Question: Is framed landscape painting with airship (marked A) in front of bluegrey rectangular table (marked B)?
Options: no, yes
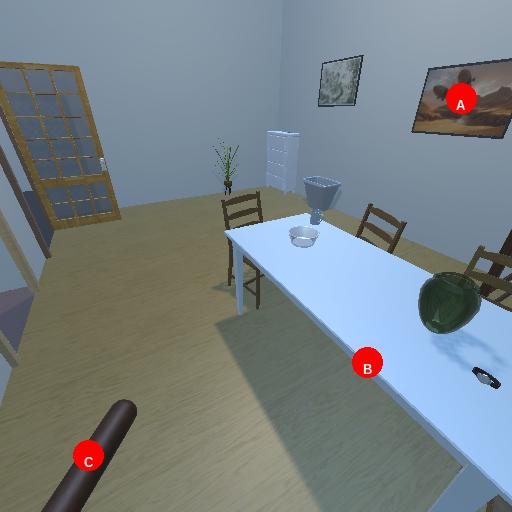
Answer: no